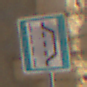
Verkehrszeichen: NothalteUndPannenbucht
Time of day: Midday
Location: Outdoor (Urban)
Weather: Clear
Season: NotSpecified
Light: Natural